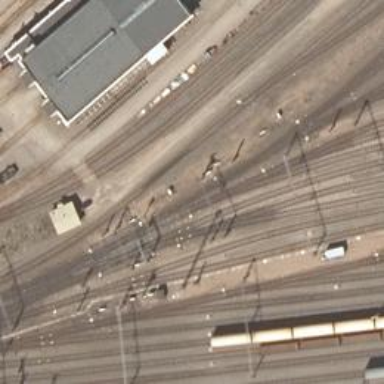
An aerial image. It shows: Rail yard with electrified contact lines for railway operations.